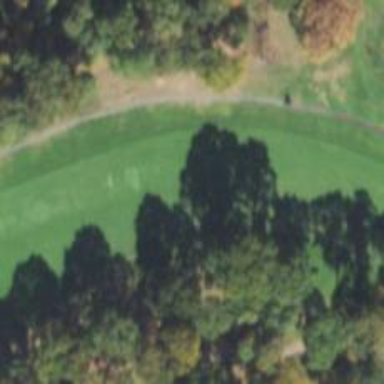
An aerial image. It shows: Golf hole.